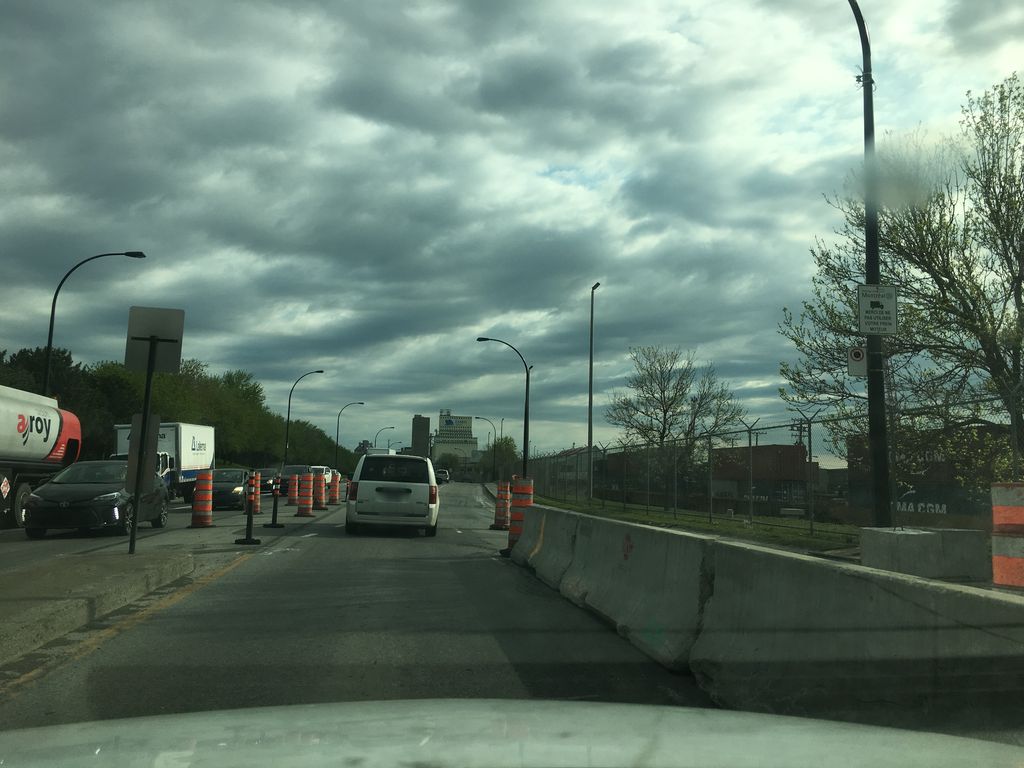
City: montreal